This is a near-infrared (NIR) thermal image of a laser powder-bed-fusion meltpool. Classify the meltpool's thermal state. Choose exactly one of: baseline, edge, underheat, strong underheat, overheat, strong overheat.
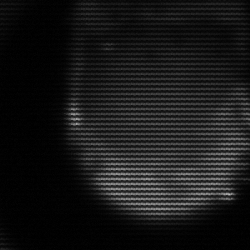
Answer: edge